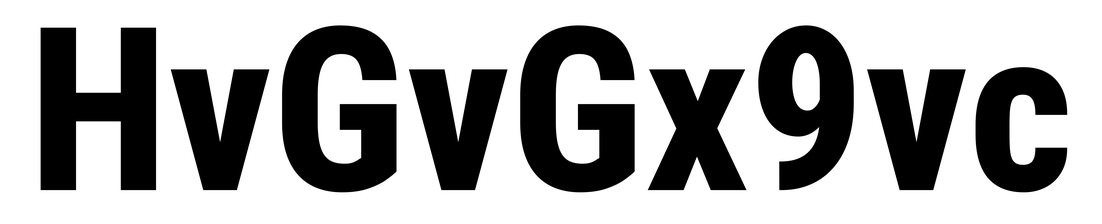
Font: Roboto_Condensed_ExtraBold